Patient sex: M
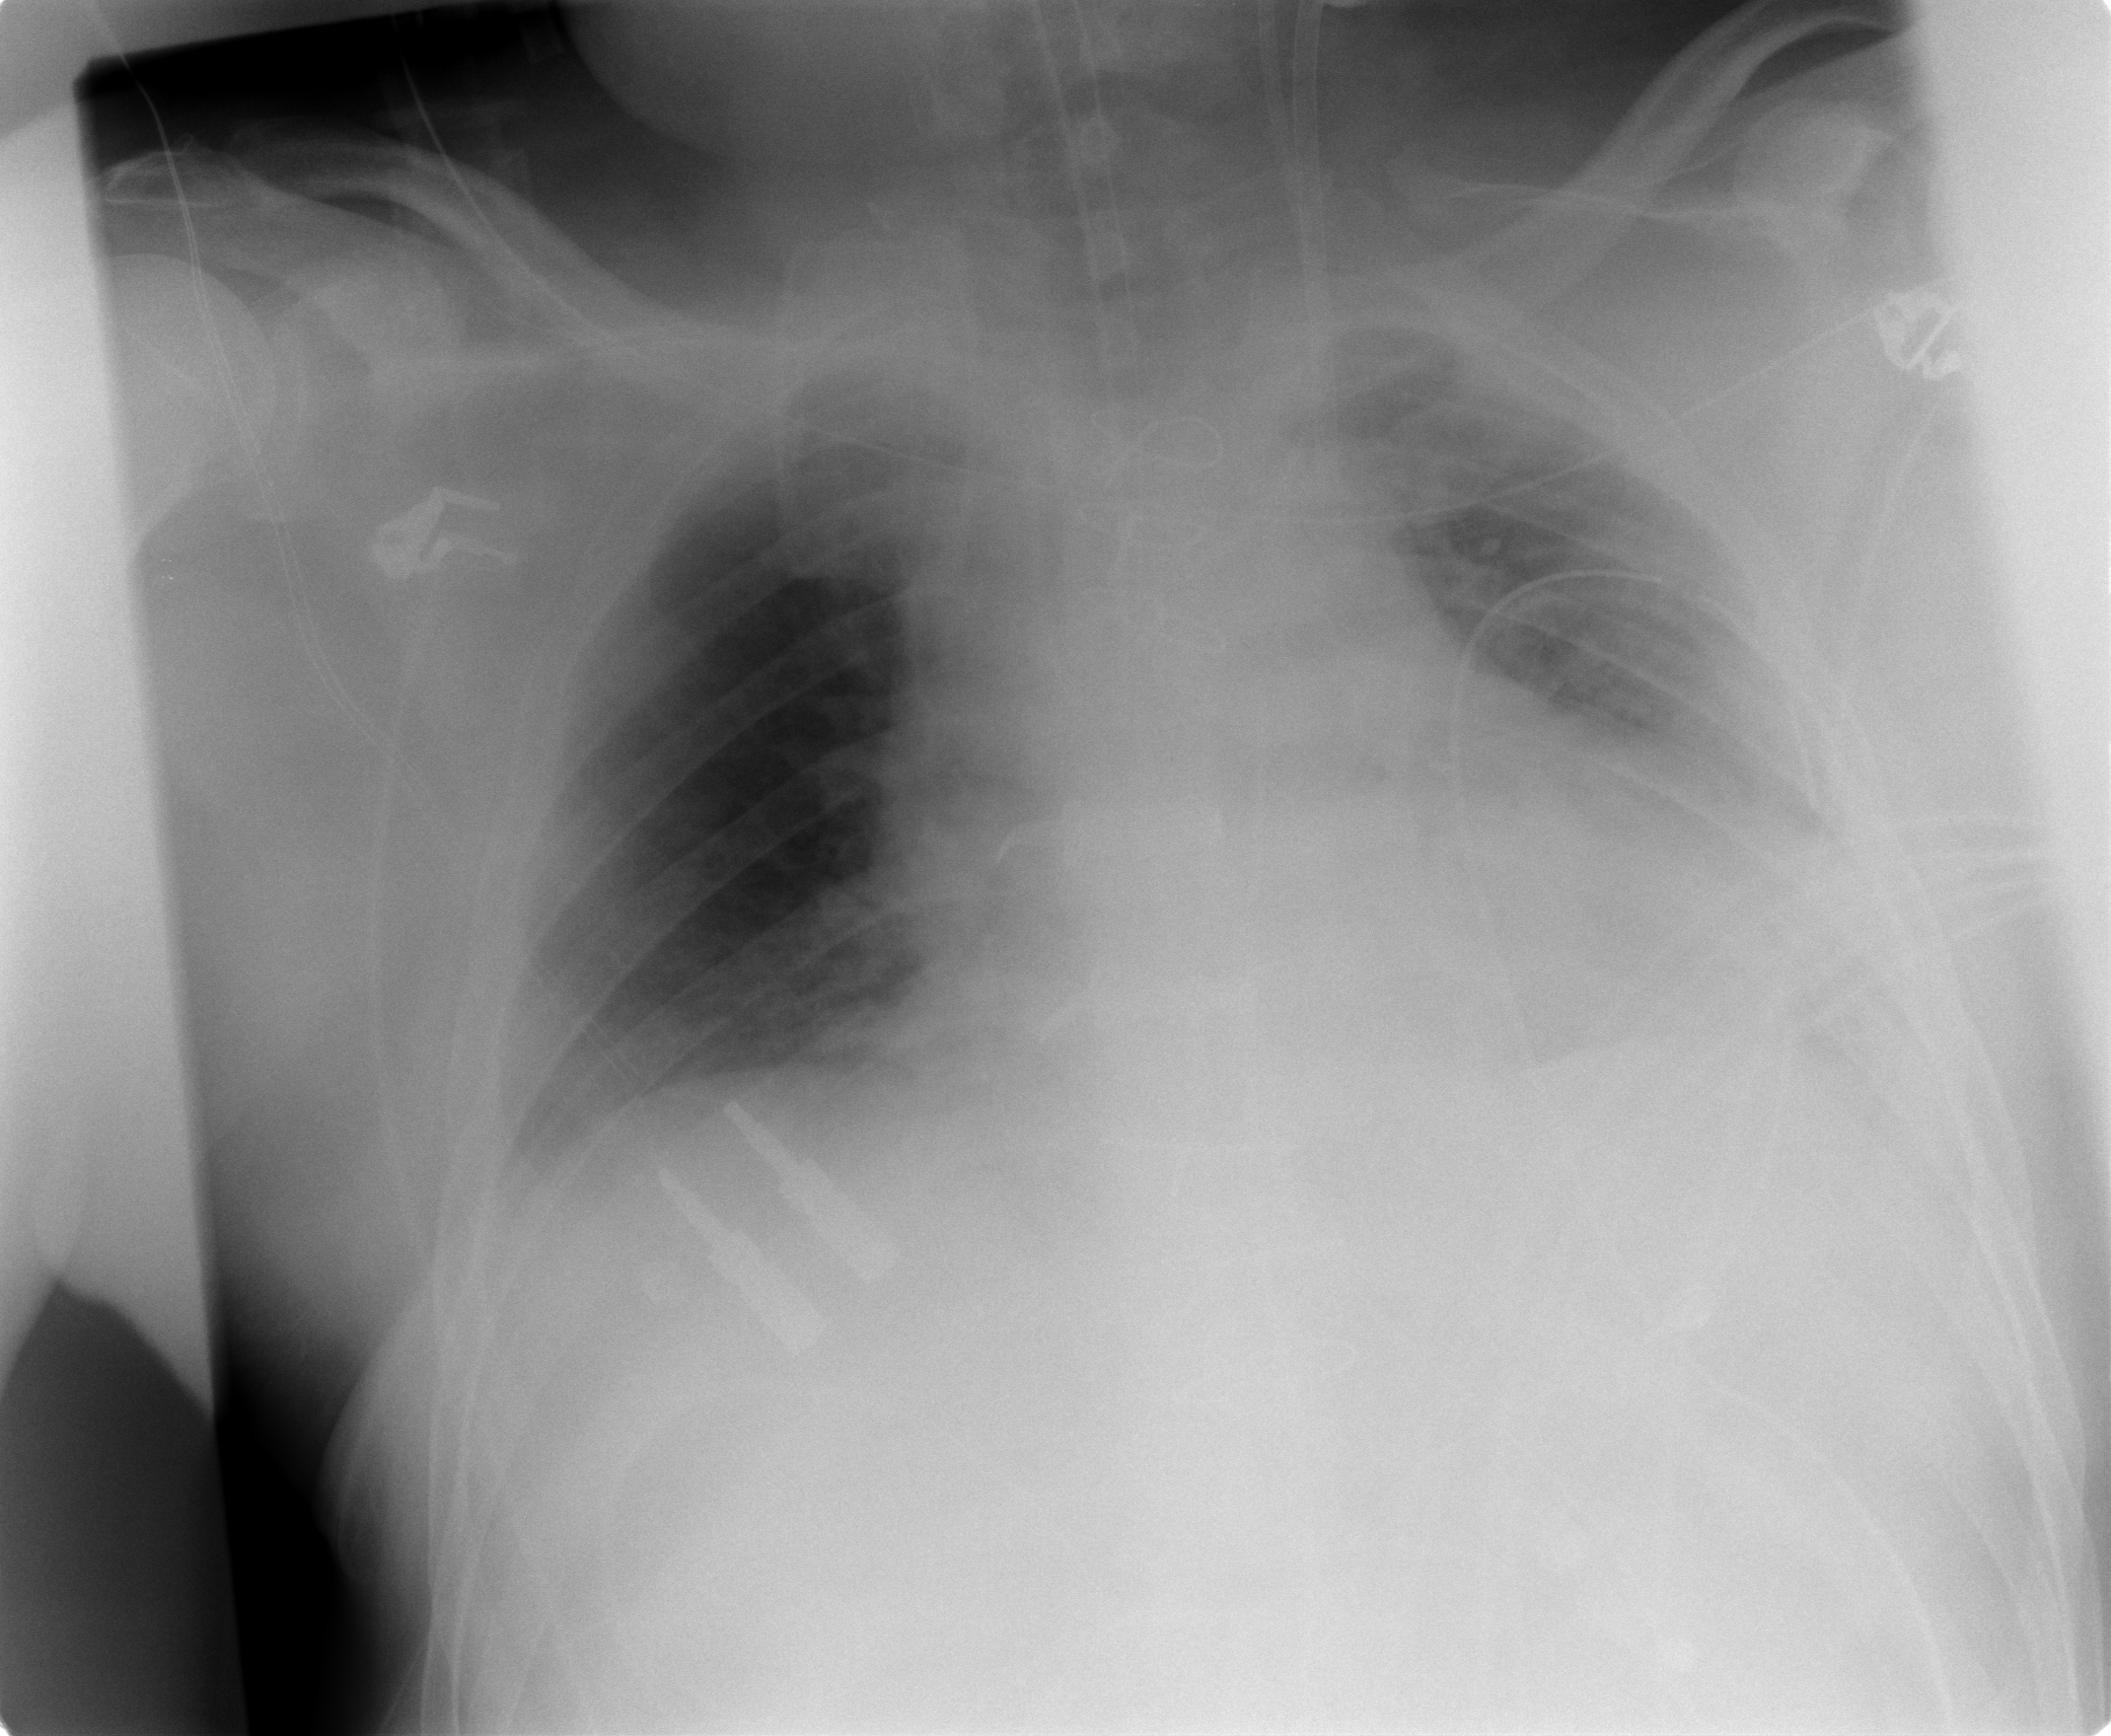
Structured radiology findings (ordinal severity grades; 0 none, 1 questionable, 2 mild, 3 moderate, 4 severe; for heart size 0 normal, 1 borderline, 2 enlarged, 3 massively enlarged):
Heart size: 1
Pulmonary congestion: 0
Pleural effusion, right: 0
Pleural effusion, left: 2
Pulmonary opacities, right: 0
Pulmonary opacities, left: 0
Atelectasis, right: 0
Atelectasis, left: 0